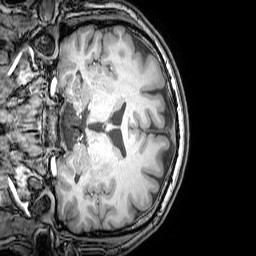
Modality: T1w
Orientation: coronal
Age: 25
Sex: male
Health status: healthy
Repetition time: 0.081 s
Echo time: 0.037 s